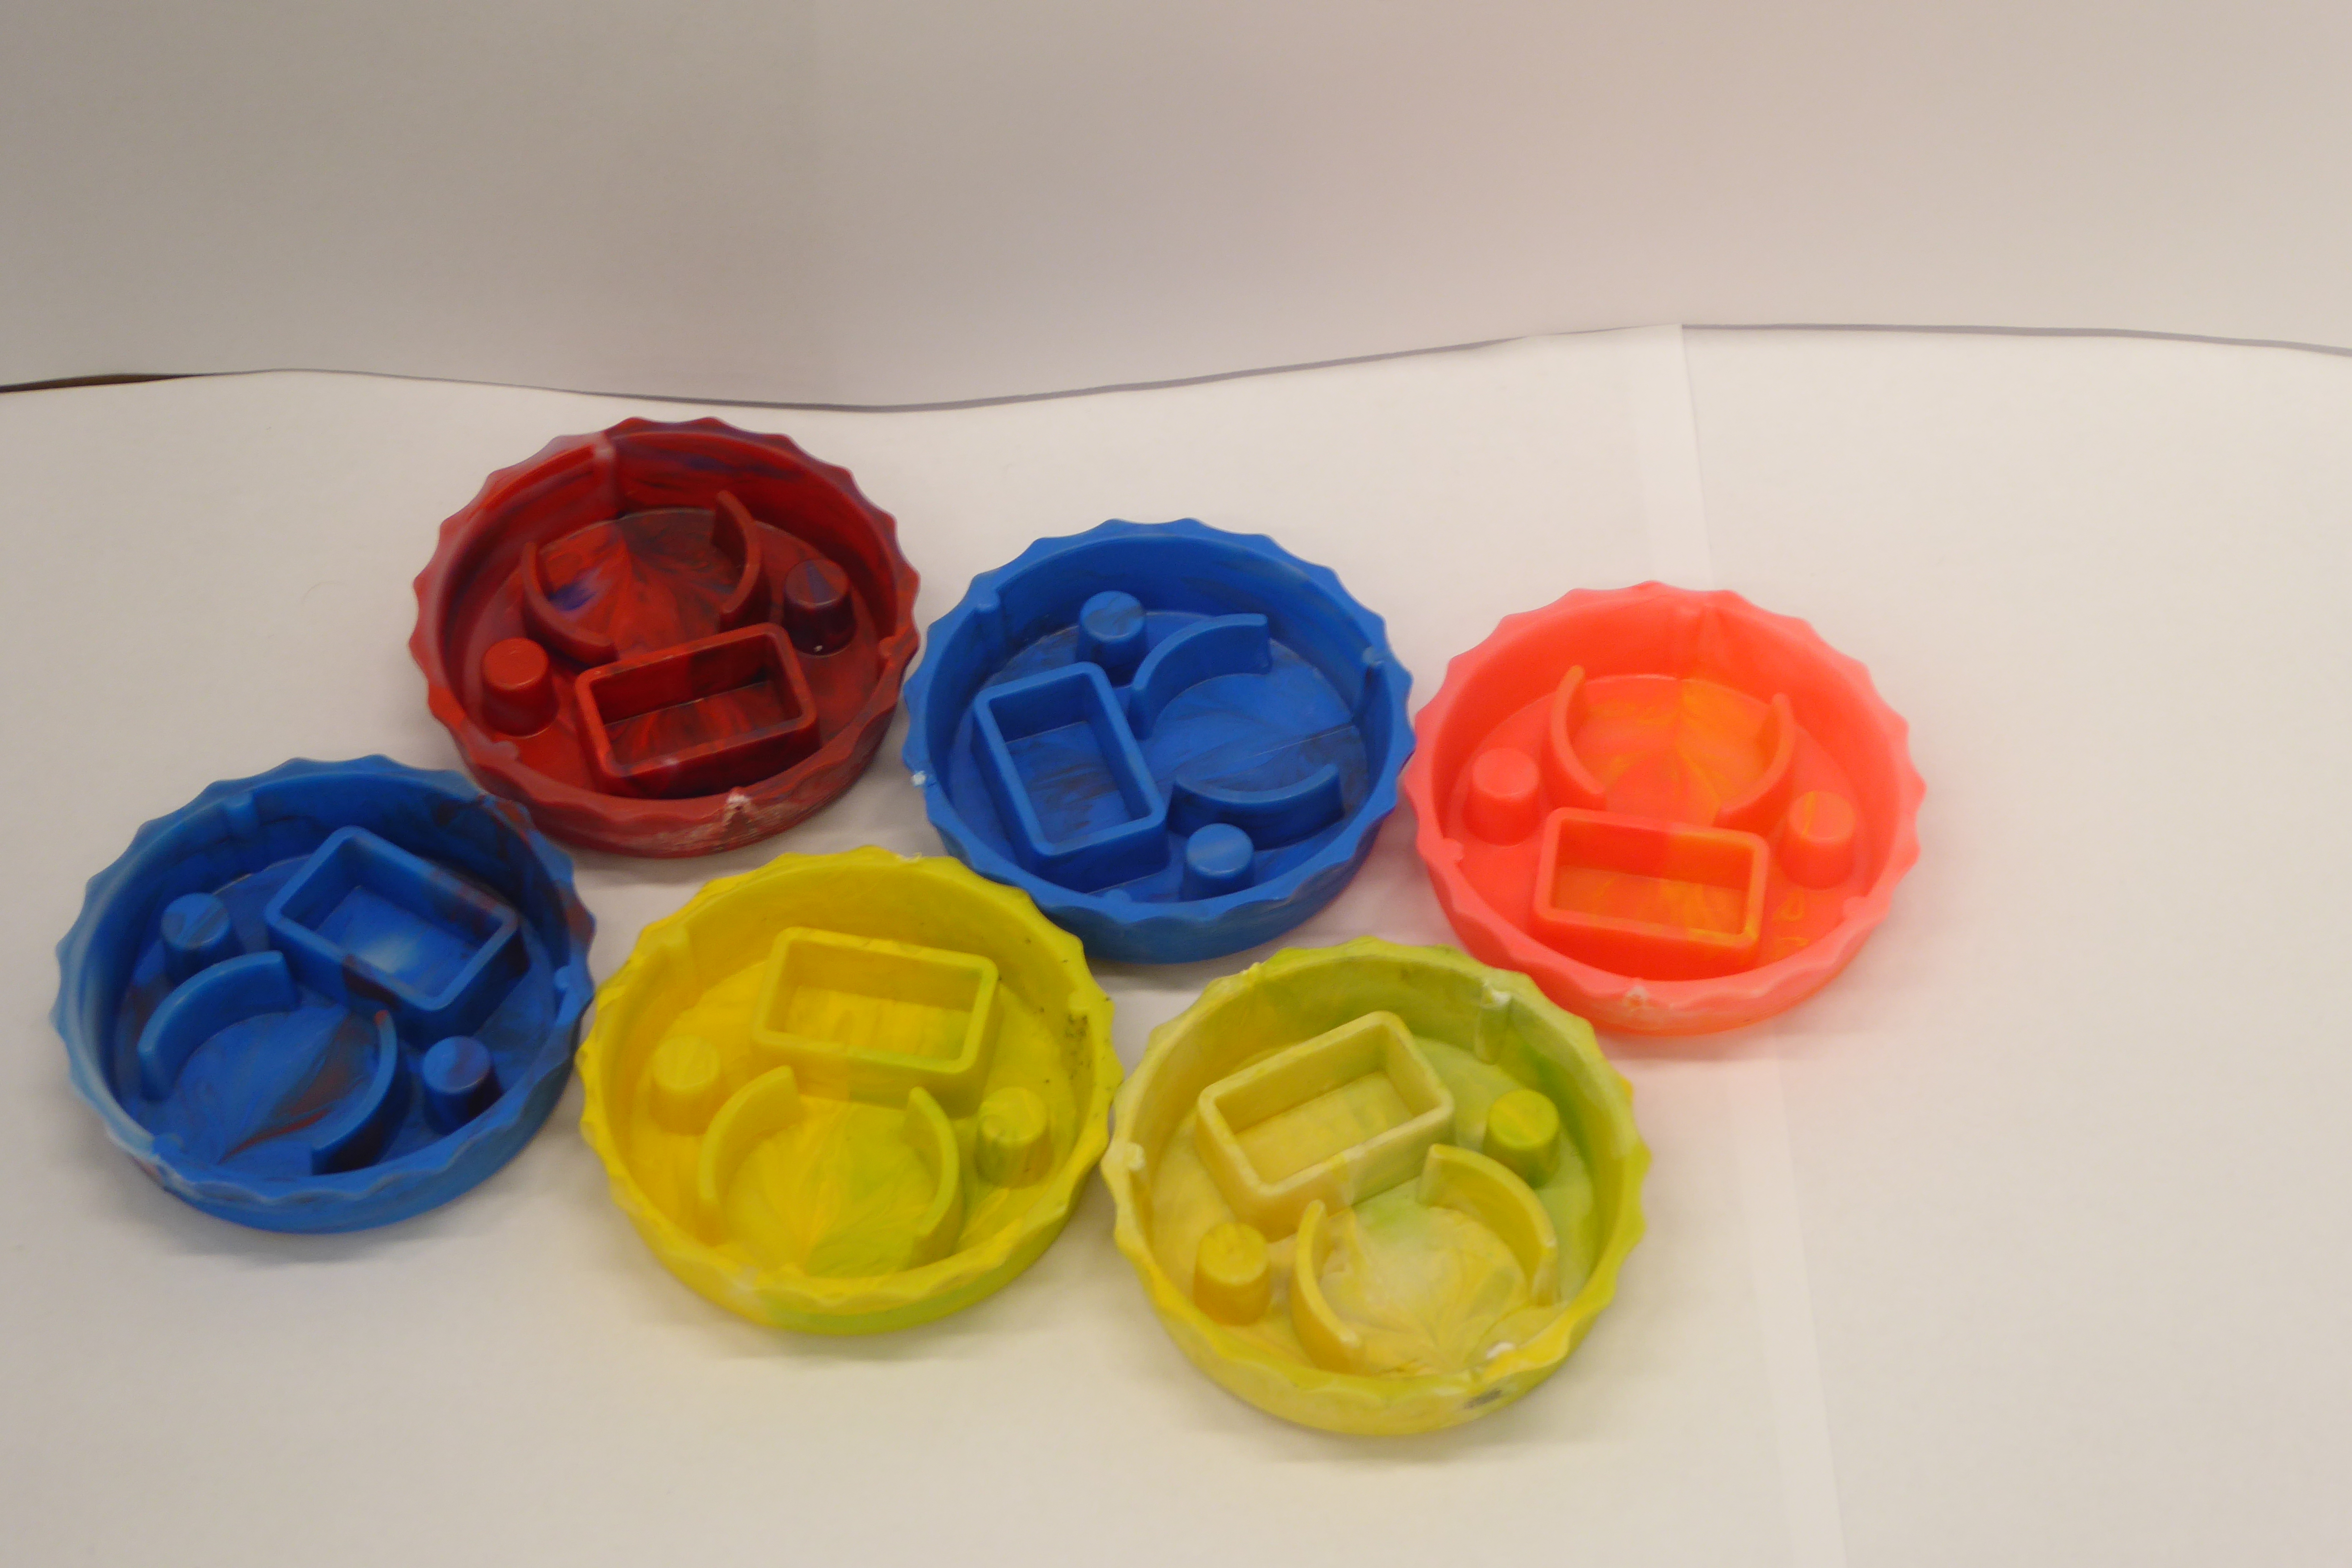
Label: Bottle Opener - Cover